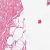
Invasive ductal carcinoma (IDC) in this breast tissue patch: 0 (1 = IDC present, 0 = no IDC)